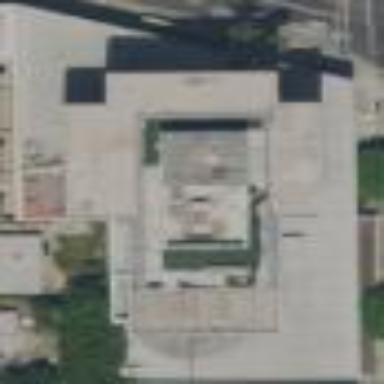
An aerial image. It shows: Commercial building.